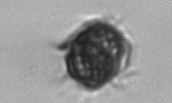
Label: Mesodinium